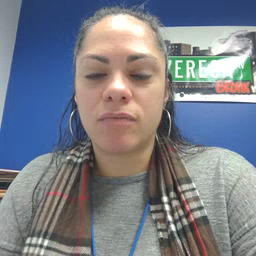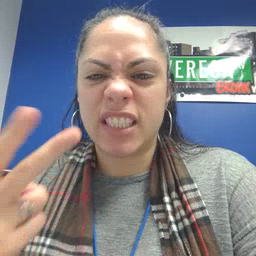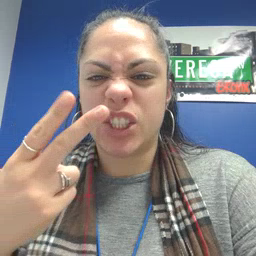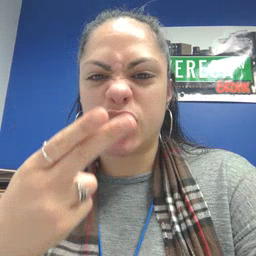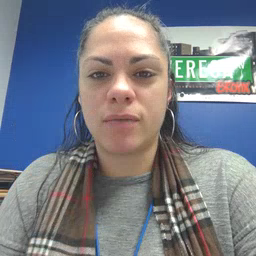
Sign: scissors